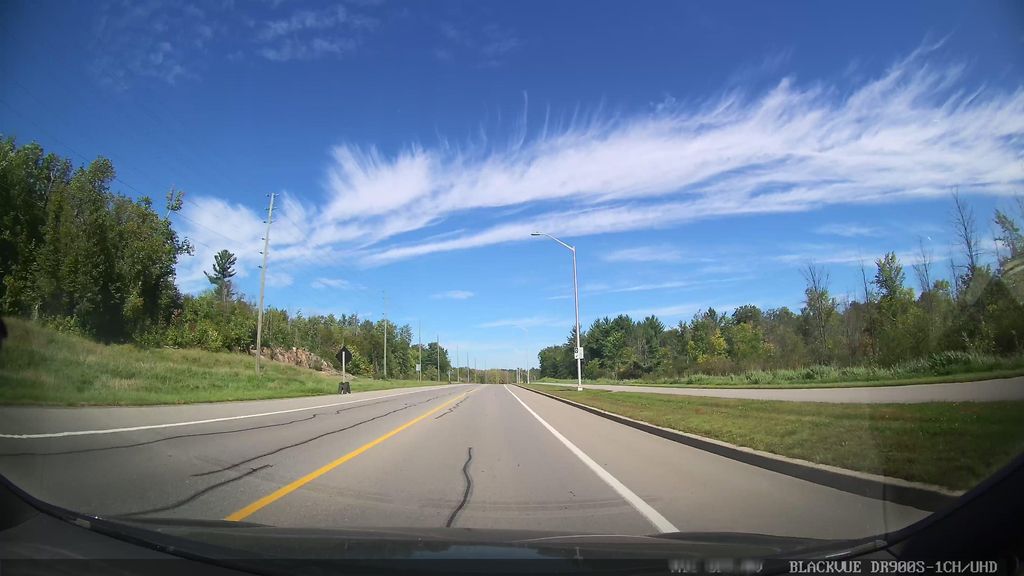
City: ottawa-gatineau